Question: I have been struggling to get a facebook "post to wall" dialogue to show on my site but all it shows is code on that page.
Here is what should happen:
1. A visitor comes to my site and clicks a custom "Share" button I made
2. The visitor is then redirected them to the feed dialogue box on a different page and they share my page.
3. They then proceed to download what I offered.
I made a facebook app and then copied the code from the facebook developer page and filled out everything I need, but anytime I click the share it takes me to a page with all the code instead.

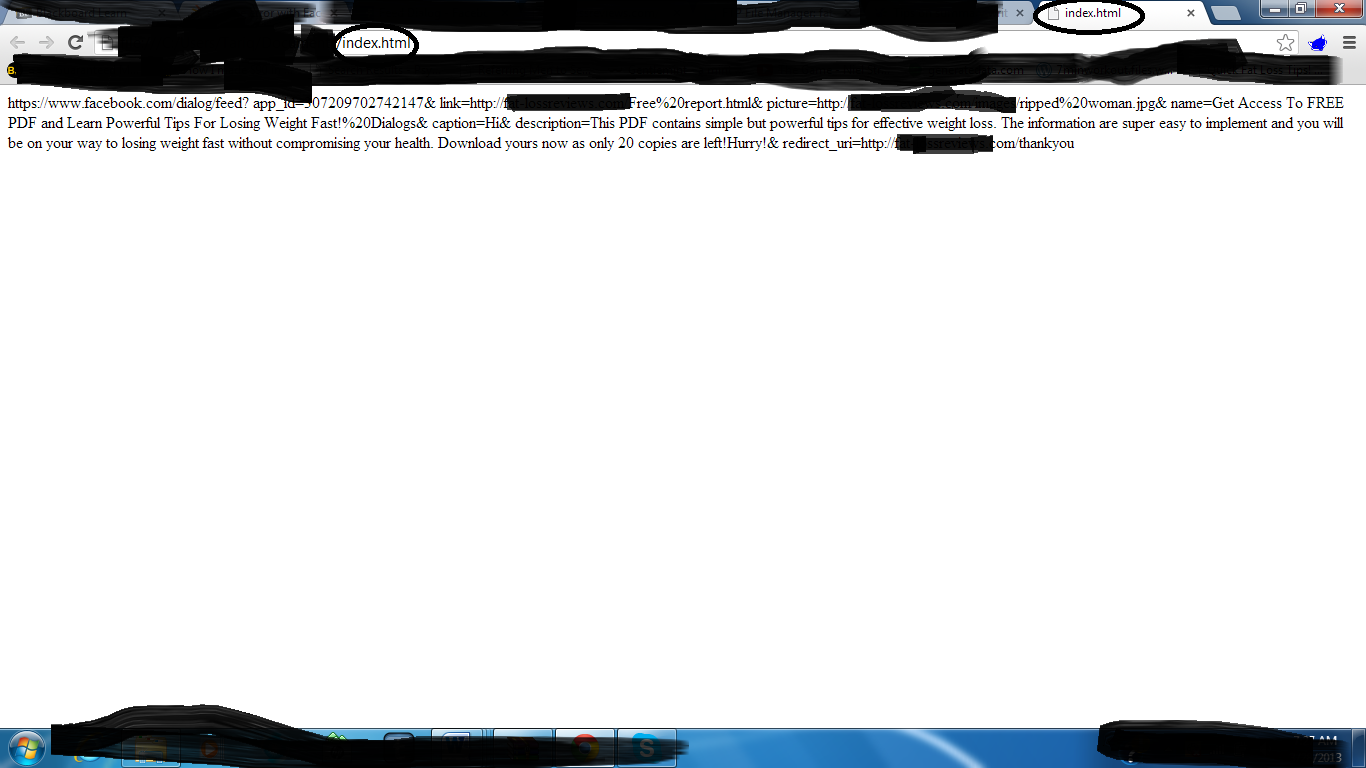
Answer: Well try this, load the javascript SDK:
'''
<div id="fb-root"></div>
<script>
window.fbAsyncInit = function() {
FB.init({
appId : 'YOUR_APP_ID', // App ID
channelUrl : 'URL_TO_CHANNEL_FILE', // Channel File optional
status : true, // check login status
cookie : true, // enable cookies to allow the server to access the session
xfbml : true // parse XFBML
});
};
// Load the SDK Asynchronously
(function(d){
var js, id = 'facebook-jssdk', ref = d.getElementsByTagName('script')[0];
if (d.getElementById(id)) {return;}
js = d.createElement('script'); js.id = id; js.async = true;
js.src = "//connect.facebook.net/en_US/all.js";
ref.parentNode.insertBefore(js, ref);
}(document));
</script>
'''
Then add a listener to your button, let's say your button has the id, 'bt-download'
'''
<script>
$(document).on("click", "#bt-download", function(){
var obj = {
method: 'feed',
link: 'link to your webpage',
picture: "url to the picture you want size 90px x 90px",
name: 'the name you want',
caption: 'your caption',
description: 'your description',
display: 'popup'
};
function callback(response) {
if (response && response.post_id) {
alert('Post was published.');
//here you can redirect the user to the download page
} else {
alert('Post was not published.');
}
}
FB.ui(obj, callback);
});
</script>
'''